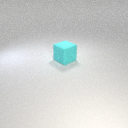
large cyan rubber cube